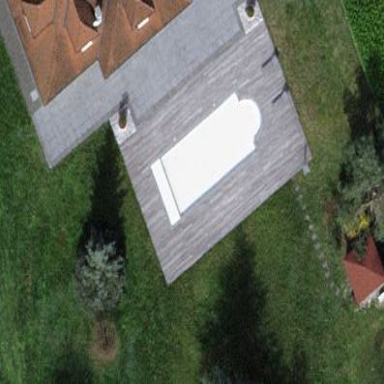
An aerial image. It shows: Swimming pool located in leisure land.